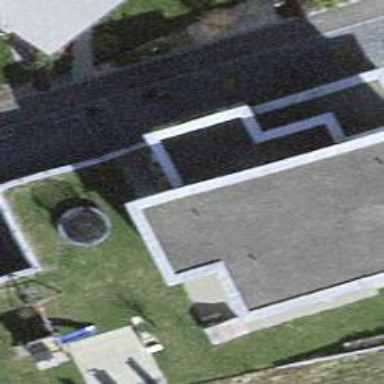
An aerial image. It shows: Building.